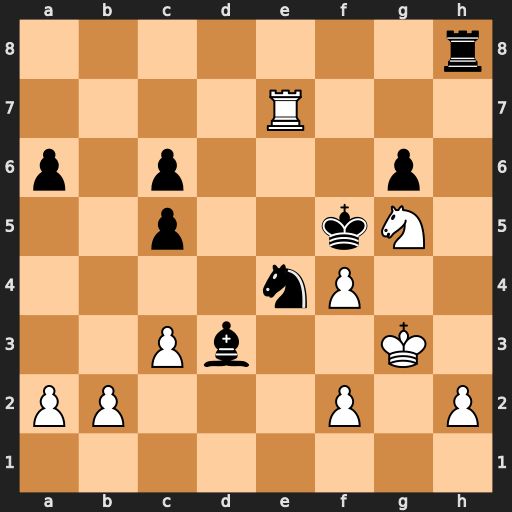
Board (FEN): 7r/4R3/p1p3p1/2p2kN1/4nP2/2Pb2K1/PP3P1P/8
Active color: w
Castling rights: -
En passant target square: -
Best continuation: Nxe4 Bxe4 Re5+ Kf6 Rxe4